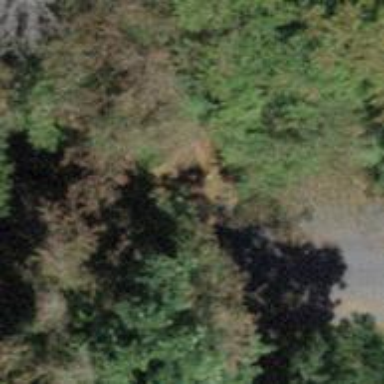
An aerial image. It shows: Unpaved footway.